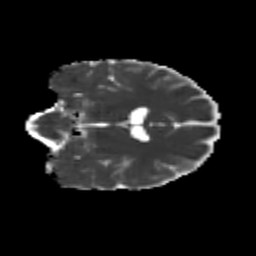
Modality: MD
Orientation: coronal
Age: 25
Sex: female
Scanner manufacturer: siemens
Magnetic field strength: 3 T
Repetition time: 3.5 s
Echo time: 0.104 s